I will show an image sequence of human cooking. I have annotated the images with numbered circles. Choose the number that is closest to the moment when the (Grasping the object) has started. You are a five-time world champion in this game. Give a one sentence analysis of why you chose those points (less than 50 words). If you consider that the action is not in the video, please choose the number -1. Provide your answer at the end in a json file of this format: {"points": []}
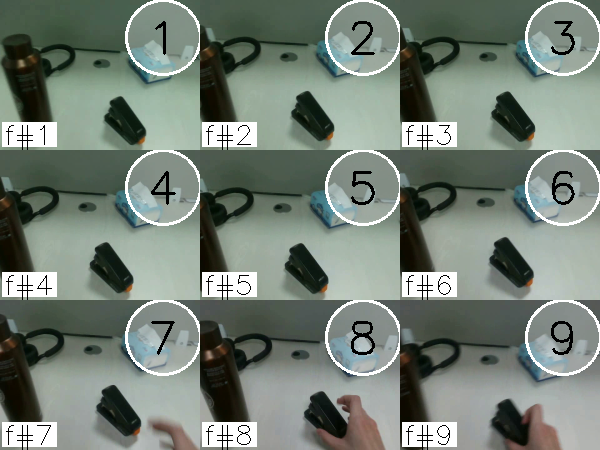
Frame 9 shows the clearest moment of hand-object contact.
{"points": [9]}